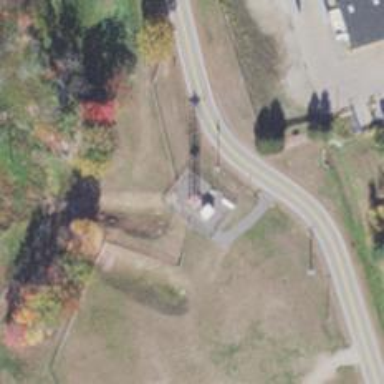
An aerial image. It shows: Mast structure.